Question: I need to match non parsed parts first, so I created regex that should catch them:
'''
(?<inlinecode>!?\{\{\{(?<inline>.*?)\}\}\})|(?<inlinecode2>!?'(?<inline2>.*?)')|(?<definition>^\s+((?:'[^']*'|\{\{\{(?:}{,2}[^}])*?\}\}\}|[^'{:]|:[^:])+::)(?:\s+|$))
'''

<URL>
This part gets matched:
'''
'test'
{{{test}}}
'{{{test'
{{{''test}}}
'''
But this not (and it should):
'''
{{{
test
}}}
{{{#!xxx
test
}}}
def::
some def
'''
What am I missing. RegEx is almost the same as trac uses internally.
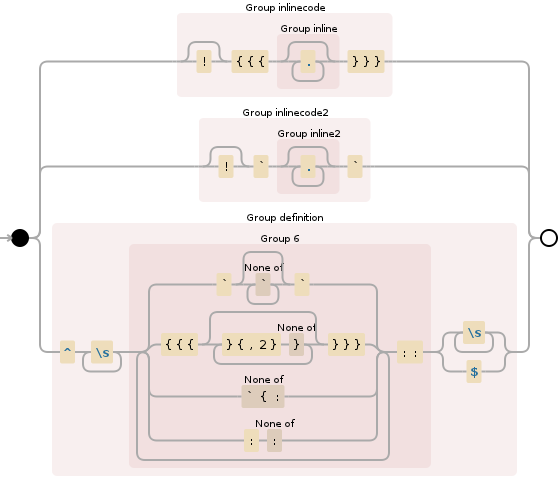
Answer: Your regex pattern is correct. You should just or put this '(?:.|[
])' instead of just '.'(dot).
'''
(?<inlinecode>!?\{\{\{(?<inline>(?:.|[
])*?)\}\}\})|(?<inlinecode2>!?'(?<inline2>(?:.|[
])*?)')|(?<definition>^\s+((?:'[^']*'|\{\{\{(?:}{,2}[^}])*?\}\}\}|[^'{:]|:[^:])+::)(?:\s+|$))
'''
Cheers.